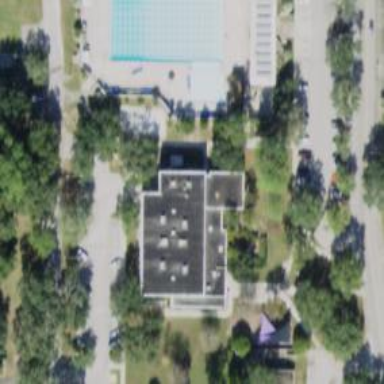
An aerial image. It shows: Sports center building.